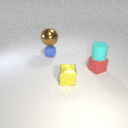
small red rubber cube below small cyan rubber cylinder